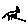
Label: cat